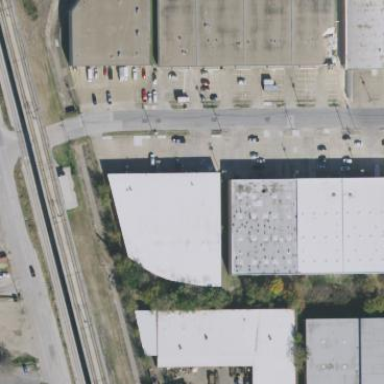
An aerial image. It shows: Warehouse.